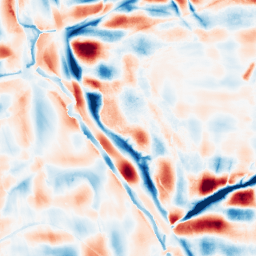
Category: wavelet
Decomposition family: wavelet_dwt
Decomposition parameters: wavelet: db4
level: 5
Upsampling method: bicubic
Upsampling parameters: scale: 4
Upsampling scale: 4